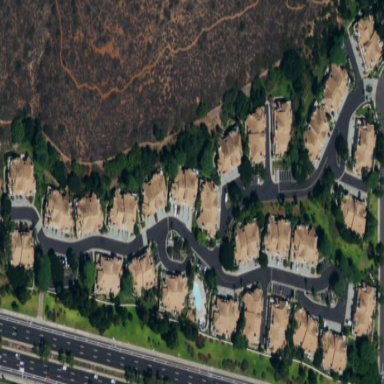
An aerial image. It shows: Residential area consisting of condominiums.